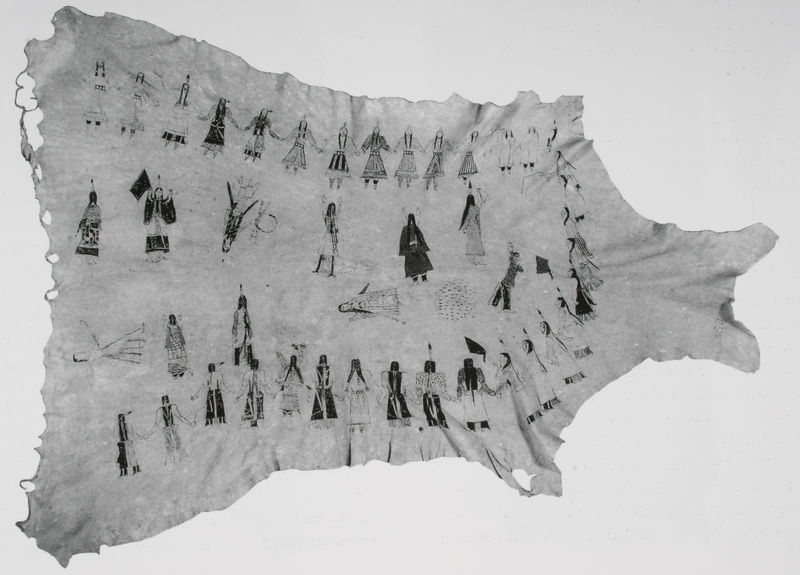
Titel: Gewand, den "Ghost Dance" zeigend
Künstler: Yellow Nose (Hehúwésse)
Standort: Washington, D.C.
Institution: National Anthropological Archives (Nat. Mus. of Natural History, Smithsonian Inst.)
Schlagwörter: feder, gruppe, hand, haut, frauen, menschen, braun, grau, kleid, schmuck, schwarz, weiss, zeichnung, tuch, fest, malerei, tanz, feier, band, federn, halten, hände, stamm, fransen, stoff, kreis, fell, schürze, bilder, liegen, fahnen, zöpfe, fahne, flagge, kette, figuren, liegend, foto, fotografie, photographie, loch, darstellung, löcher, photo, tracht, tierfell, leder, trachten, plan, gewebe, reigen, textil, bemalung, schlaufe, ritual, volkskunst, indianisch, menschenkette, riss, anfassen, indianer, büffel, schlaufen, ich, gegerbt, hand in hand, indianerin, ohoto, tierhaut, büffelfell, lederhaut, kuhhaut, riten, indianerstamm, büffelleder, kreins, löeidung, pow wow, rituaal, schatzplan, schwaarz, vorderteil, zpof